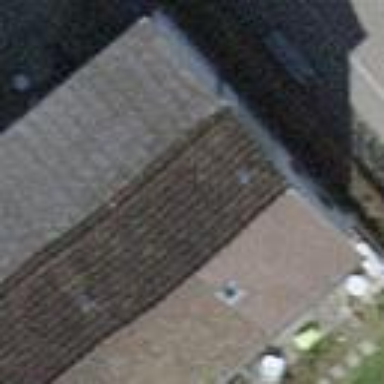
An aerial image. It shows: Building with tile roof.